Question: Suppose I have the following data:
'''
var arr = [], arr1 = [], arr2 = [], arr3 = [], arr4 = [];
var a = 'something', b = 'else';
arr1['key1-1'] = 'value1-2';
arr1['key1-2'] = 'value1-2';
for (var i = 0; i < someCond; i++) {
arr = [];
arr['key2-1'] = 'value2-1';
arr['key2-2'] = 'value2-2';
arr2.push(arr);
}
'''
Now I need to pass the hole of it to a php script.
I packaged it into a single variable like so:
'''
var postVar = {
a: a,
b: b,
arr1: arr1,
arr2: arr2
};
'''
I'm using jQuery so I tried to post it like this:
'''
//Works fine for a and b, not for the arrays
$.post('ajax.php', postVar, function(response){});
'''
and this:
'''
var postVar = JSON.stringify(postVar);
$.post('ajax.php', {json: postVar}, function(response){});
'''
with the php file
'''
$req = json_decode(stripslashes($_POST['json']), true);
'''
which also doesn't work.
How should I structure/format my data as to send it to PHP?
Thanks
Case 1:
console.log(postVar);

PHP print_r($_POST) response:
Array
(
[a] => something
[b] => else
)
As you can see, there are no arrays (objects) on the php side.
When I add the following:
I get
{"a":"something","b":"else","arr1":[],"arr2":[[],[],[]]}
with console.log(postVar)
So that seems to be the problem in this case... right?
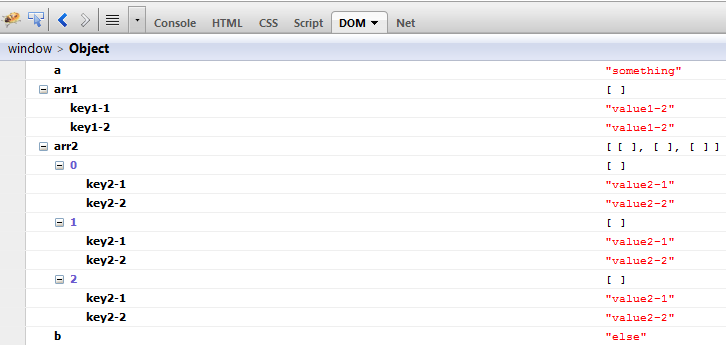
Answer: As it turns out, although Arrays Objects, JSON.stringify ignores non Array properties on Arrays. So I had to explicitly declare all variables as objects. Except for arr2 that is really used as an array.
Here goes the full code:
'''
var arr = {}, arr1 = {}, arr2 = [];
var a = 'something', b = 'else';
arr1['key1-1'] = 'value1-2';
arr1['key1-2'] = 'value1-2';
for (var i = 0; i < 3; i++) {
arr = {};
arr['key2-1'] = 'value2-1';
arr['key2-2'] = 'value2-2';
arr2.push(arr);
}
var postVar = {
a: a,
b: b,
arr1: arr1,
arr2: arr2
};
postVar = JSON.stringify(postVar);
$.post('ajax.php', {json: postVar}, function(response){});
'''
And on the PHP side:
'''
$req = json_decode($_POST['json'], true);
print_r($req);
'''
Hope this helps others with the same problem.